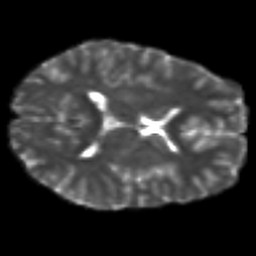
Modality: T2w
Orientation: axial
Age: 22
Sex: male
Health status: ill
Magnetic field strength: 3 T
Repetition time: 8.4 s
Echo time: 0.0926 s